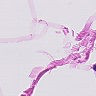
Metastatic tissue present: no